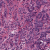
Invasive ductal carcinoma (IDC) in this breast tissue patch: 1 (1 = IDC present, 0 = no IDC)